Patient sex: M
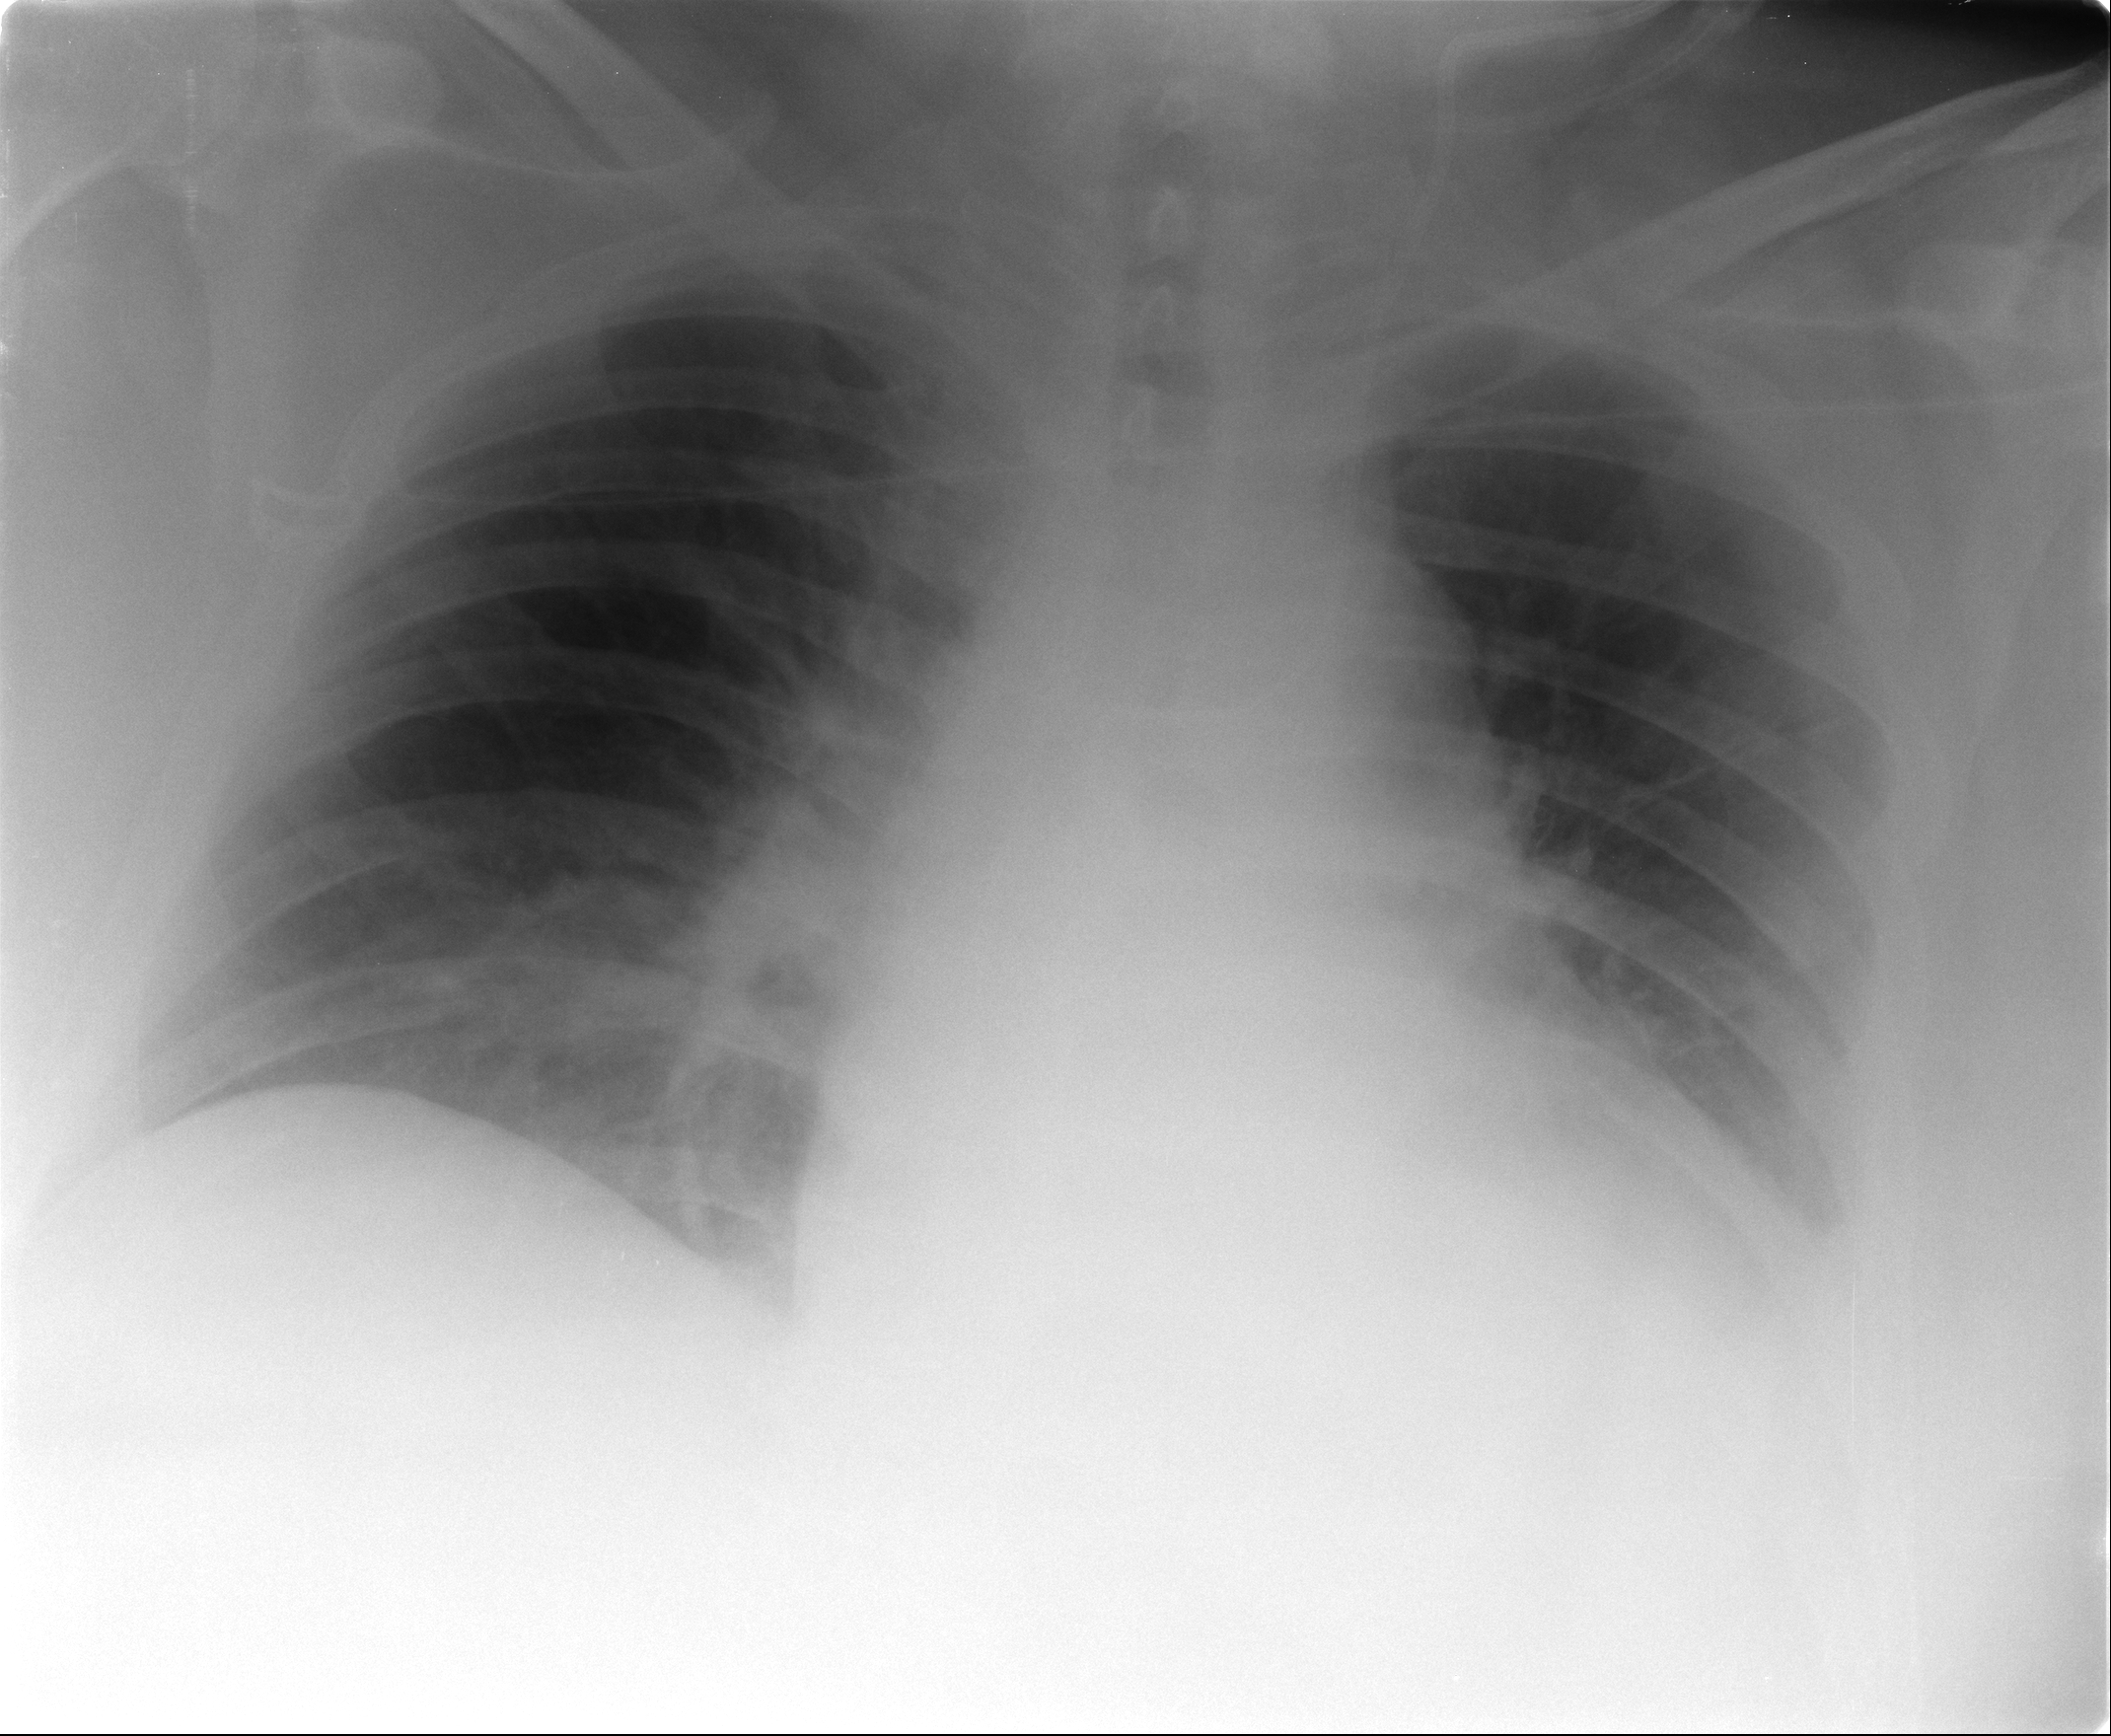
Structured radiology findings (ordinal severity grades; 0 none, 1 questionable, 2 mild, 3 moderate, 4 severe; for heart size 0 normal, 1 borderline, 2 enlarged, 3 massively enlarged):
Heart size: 2
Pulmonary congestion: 1
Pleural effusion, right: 0
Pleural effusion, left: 2
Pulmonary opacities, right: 0
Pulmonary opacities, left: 0
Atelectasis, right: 1
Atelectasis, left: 2